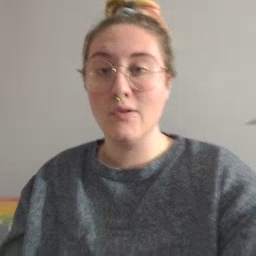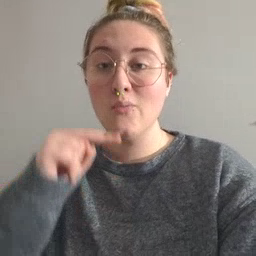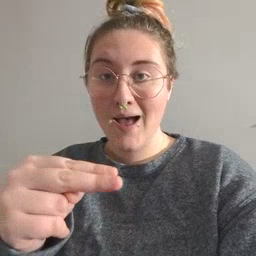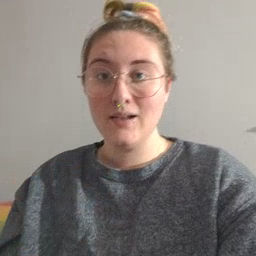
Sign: ride